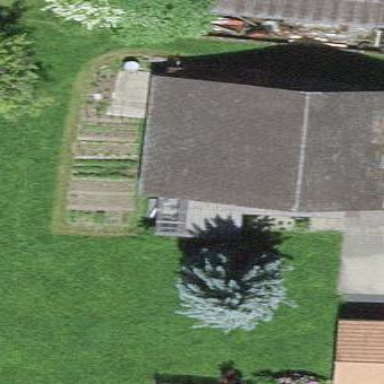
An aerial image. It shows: Barn.